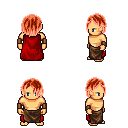
a pixel art fantasy rpg character, male body template, human, tanned skin, red cape, robe skirt, red bangs hairstyle, leather bracers, four views (front, back, left, right), 2x2 character sprite sheet, small pixel art, hard edges, no anti-aliasing